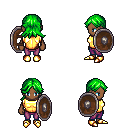
a pixel art fantasy rpg character, female body template, human, dark skin, gold chest armor, magenta pants, green loose hair, gold boots, shield, four views (front, back, left, right), 2x2 character sprite sheet, small pixel art, hard edges, no anti-aliasing